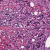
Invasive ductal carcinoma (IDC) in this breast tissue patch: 1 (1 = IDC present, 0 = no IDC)